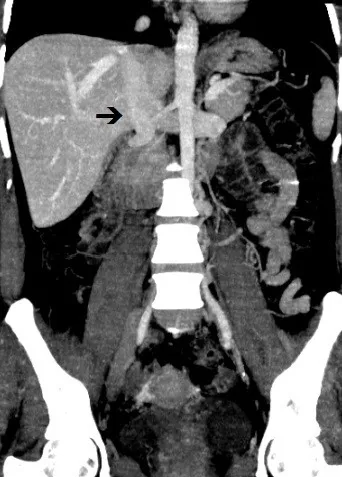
Venous angiotomography, coronal view, showing the origin of the inferior vena cava from the confluence of the renal veins (arrow).
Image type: radiology (ct)